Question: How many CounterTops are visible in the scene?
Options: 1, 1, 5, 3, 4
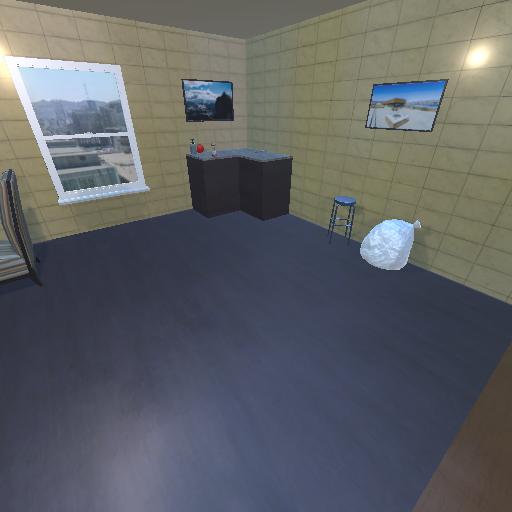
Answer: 1